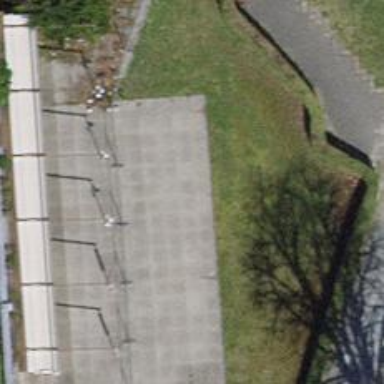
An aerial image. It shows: Playground with swings.